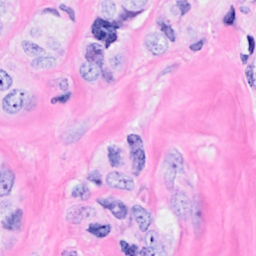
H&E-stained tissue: Breast